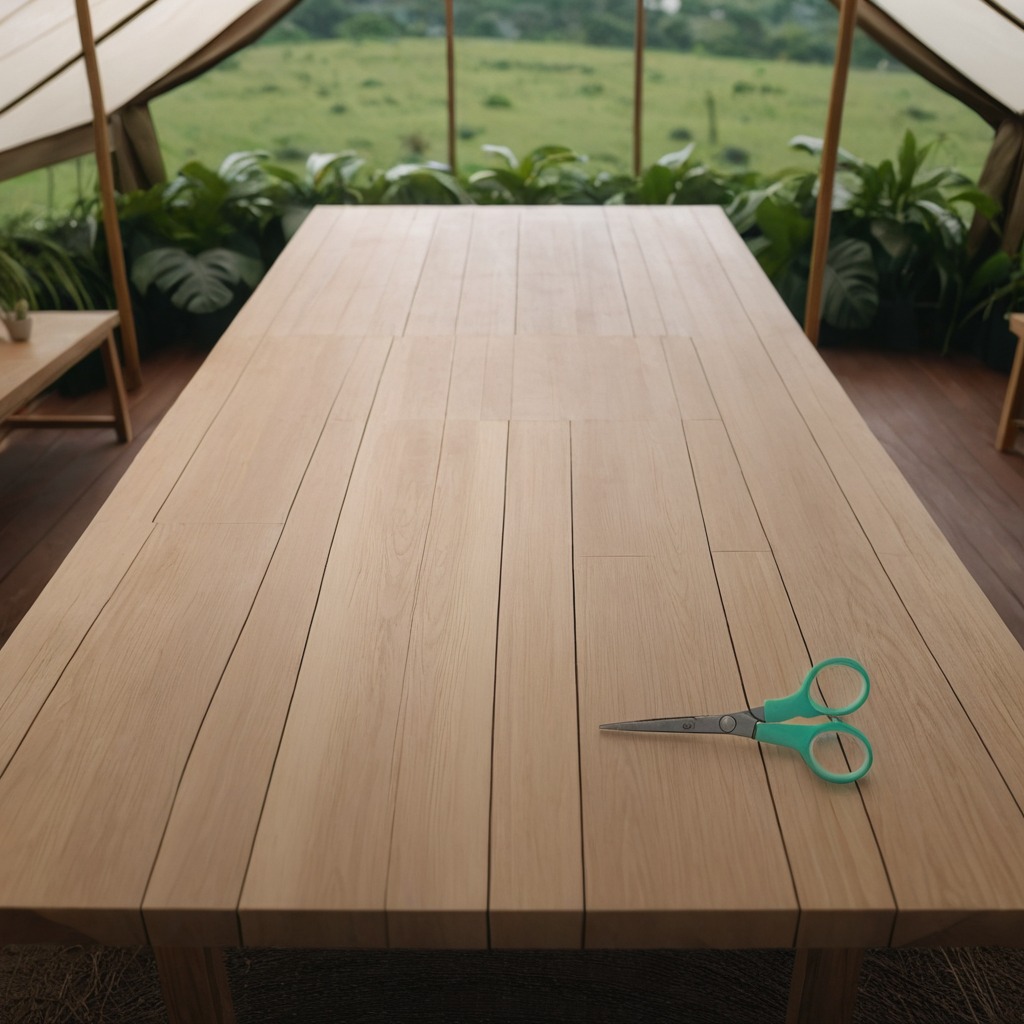
A scissor is lying on the table.